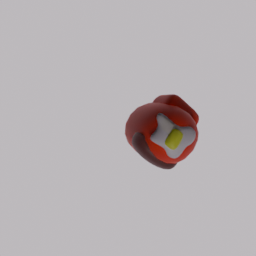
Label: nature